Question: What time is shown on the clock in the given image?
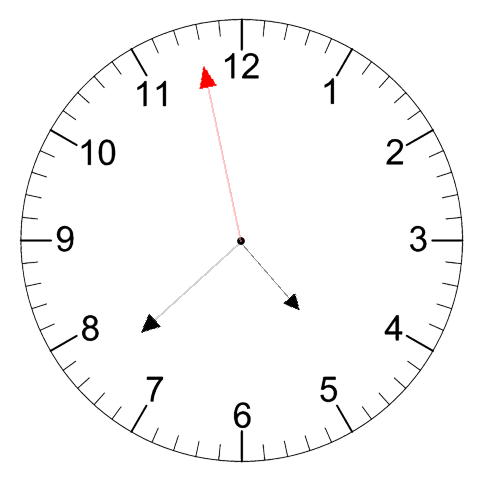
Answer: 04:37:58